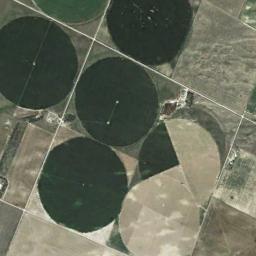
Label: circular_farmland